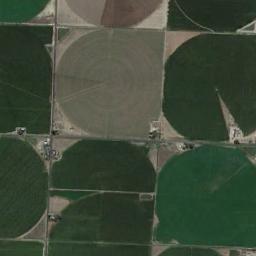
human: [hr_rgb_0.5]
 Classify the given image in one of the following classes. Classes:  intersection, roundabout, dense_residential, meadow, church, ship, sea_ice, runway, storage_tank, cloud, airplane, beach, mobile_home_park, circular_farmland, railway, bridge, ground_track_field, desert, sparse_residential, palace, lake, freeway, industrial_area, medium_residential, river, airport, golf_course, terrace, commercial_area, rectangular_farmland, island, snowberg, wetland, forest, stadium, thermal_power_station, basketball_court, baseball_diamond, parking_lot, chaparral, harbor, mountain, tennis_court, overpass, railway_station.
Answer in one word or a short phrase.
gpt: circular_farmland